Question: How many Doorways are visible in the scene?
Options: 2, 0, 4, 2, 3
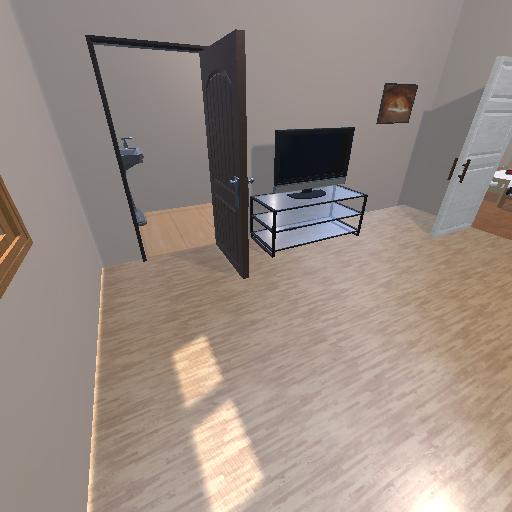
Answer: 2